Interaction volume radius: 5 \u00c5
Interaction volume height: 20 \u00c5
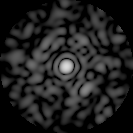
Disorder parameter: 0.7946